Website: ulta-beauty
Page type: customer-info-address
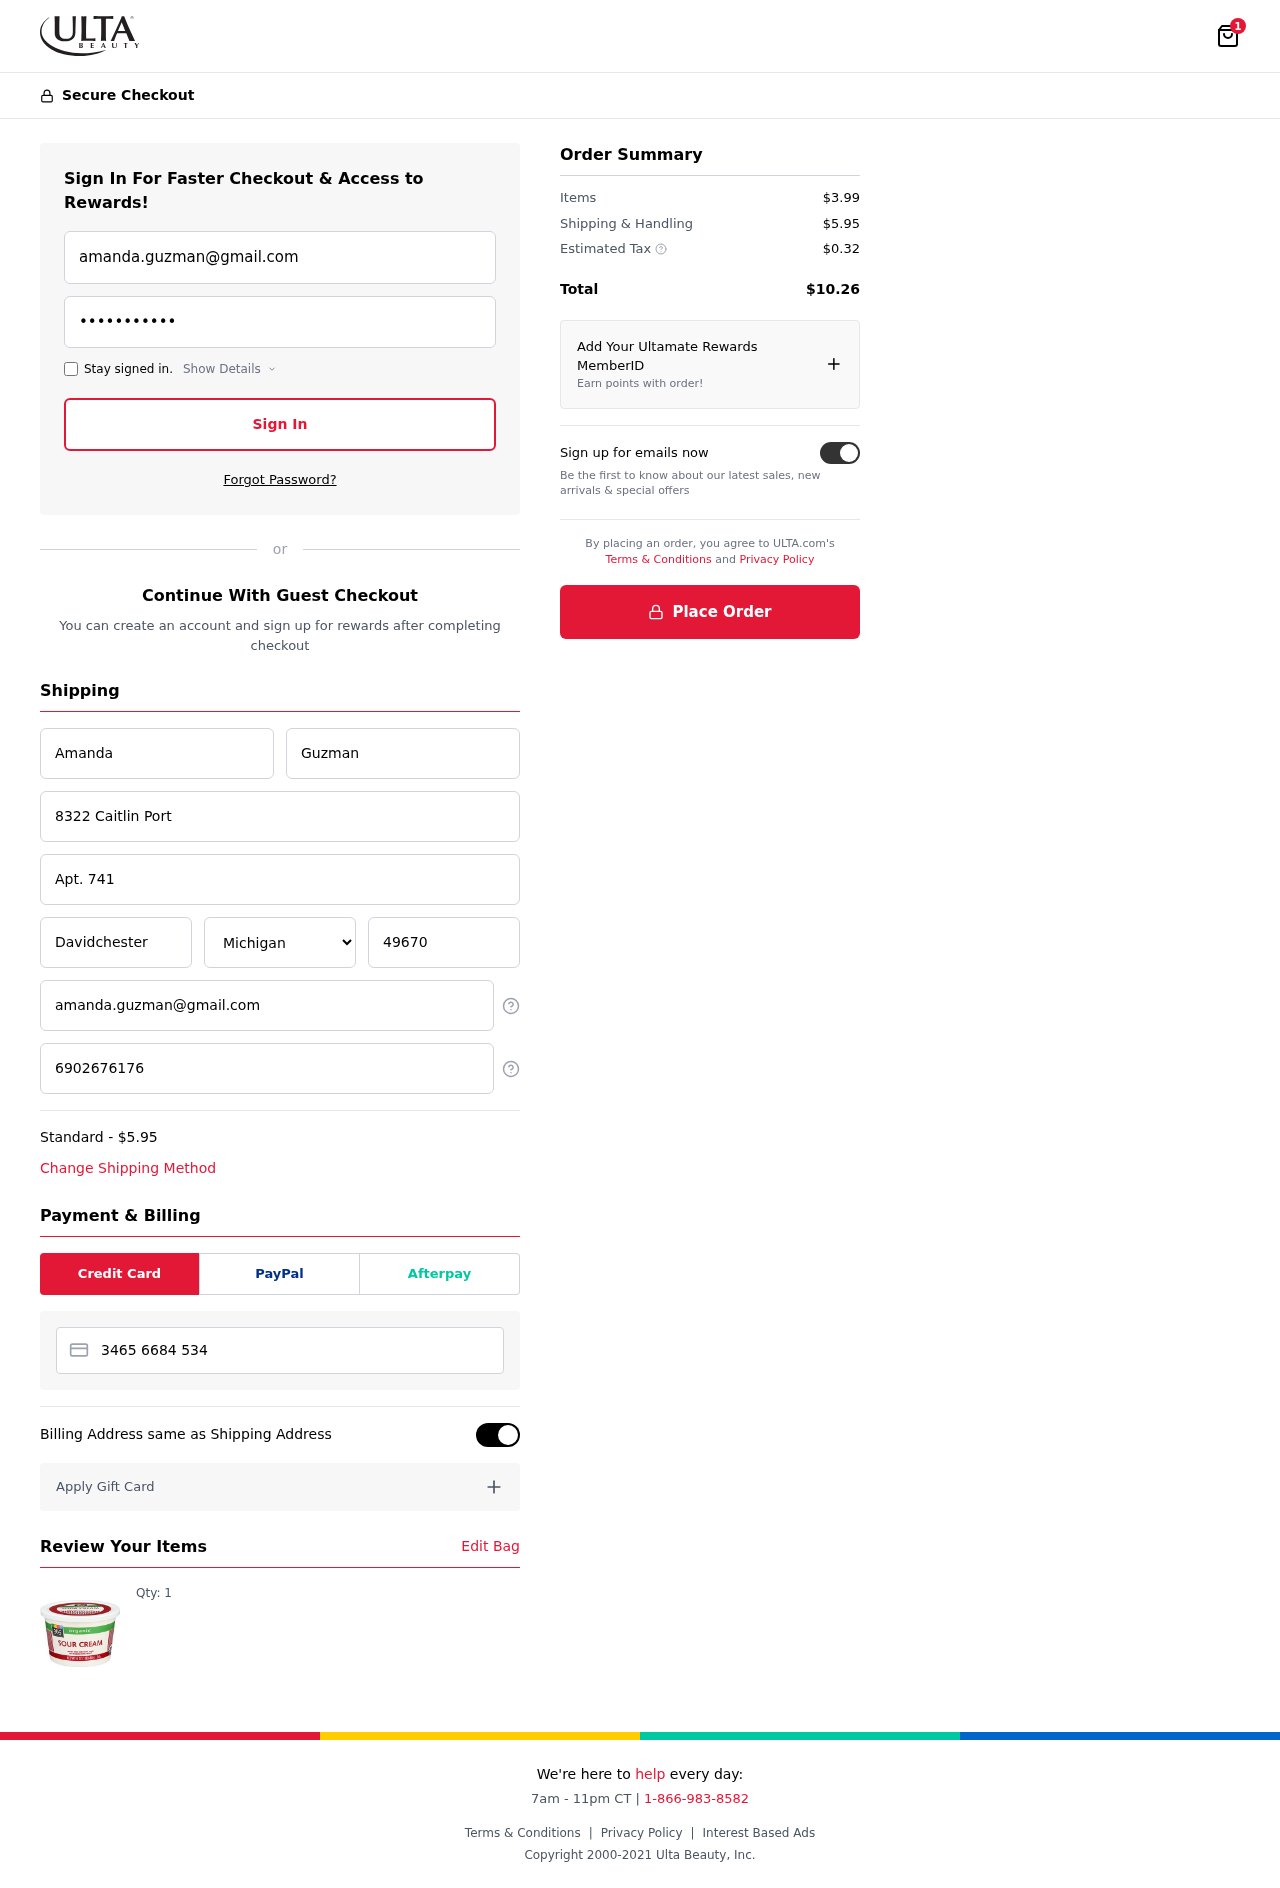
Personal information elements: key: PII_CARD_NUMBER
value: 3465 6684 5347 585
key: PII_CITY
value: Davidchester
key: PII_EMAIL
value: amanda.guzman@gmail.com
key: PII_FIRSTNAME
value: Amanda
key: PII_LASTNAME
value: Guzman
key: PII_PHONE
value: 6902676176
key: PII_POSTCODE
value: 49670
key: PII_STATE
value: Michigan
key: PII_STREET
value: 8322 Caitlin Port
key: PII_STREET2
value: Apt. 741
Product elements: key: PRODUCT1_QUANTITY
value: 1
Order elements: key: ORDER_NUM_ITEMS
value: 1
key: ORDER_SHIPPING_COST
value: $5.95
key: ORDER_ITEMS_TOTAL
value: $3.99
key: ORDER_SHIPPING_COST2
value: $5.95
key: ORDER_TAX
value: $0.32
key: ORDER_TOTAL
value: $10.26